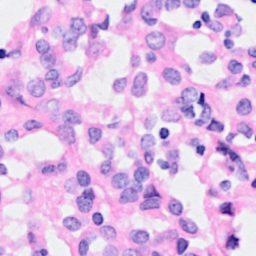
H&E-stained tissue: Breast